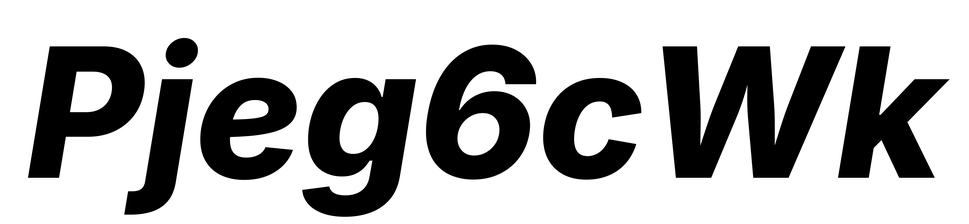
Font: Inter-Italic_ExtraBold_Italic